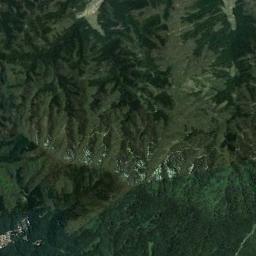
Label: mountain